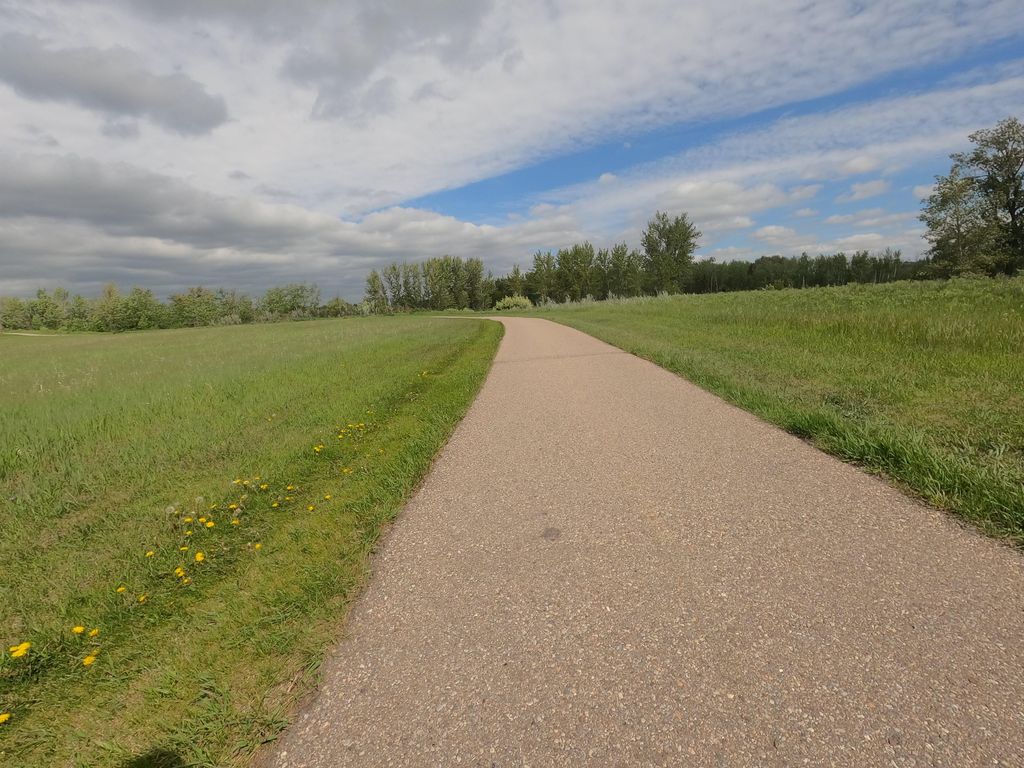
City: calgary